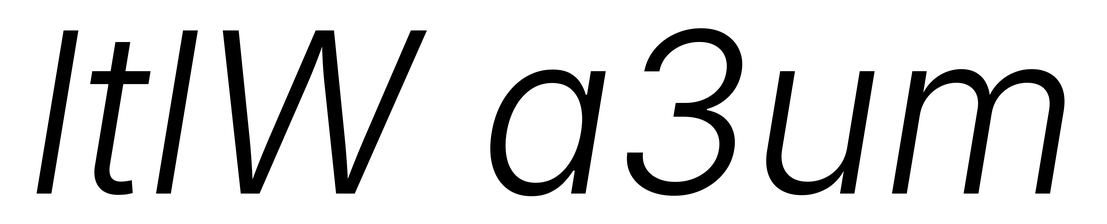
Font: Inter-Italic_Light_Italic